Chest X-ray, PA view. Patient: 44 years old, sex M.
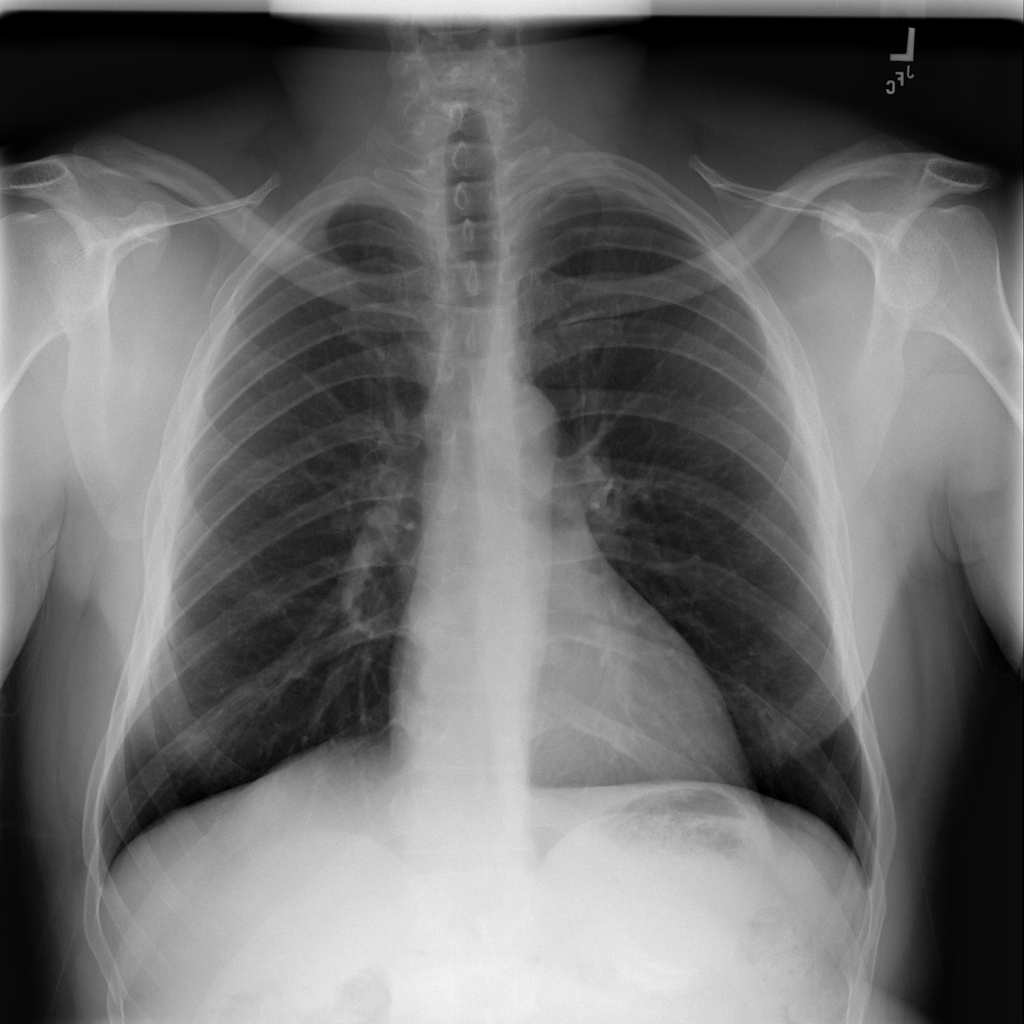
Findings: No Finding